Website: lowes
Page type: review-order
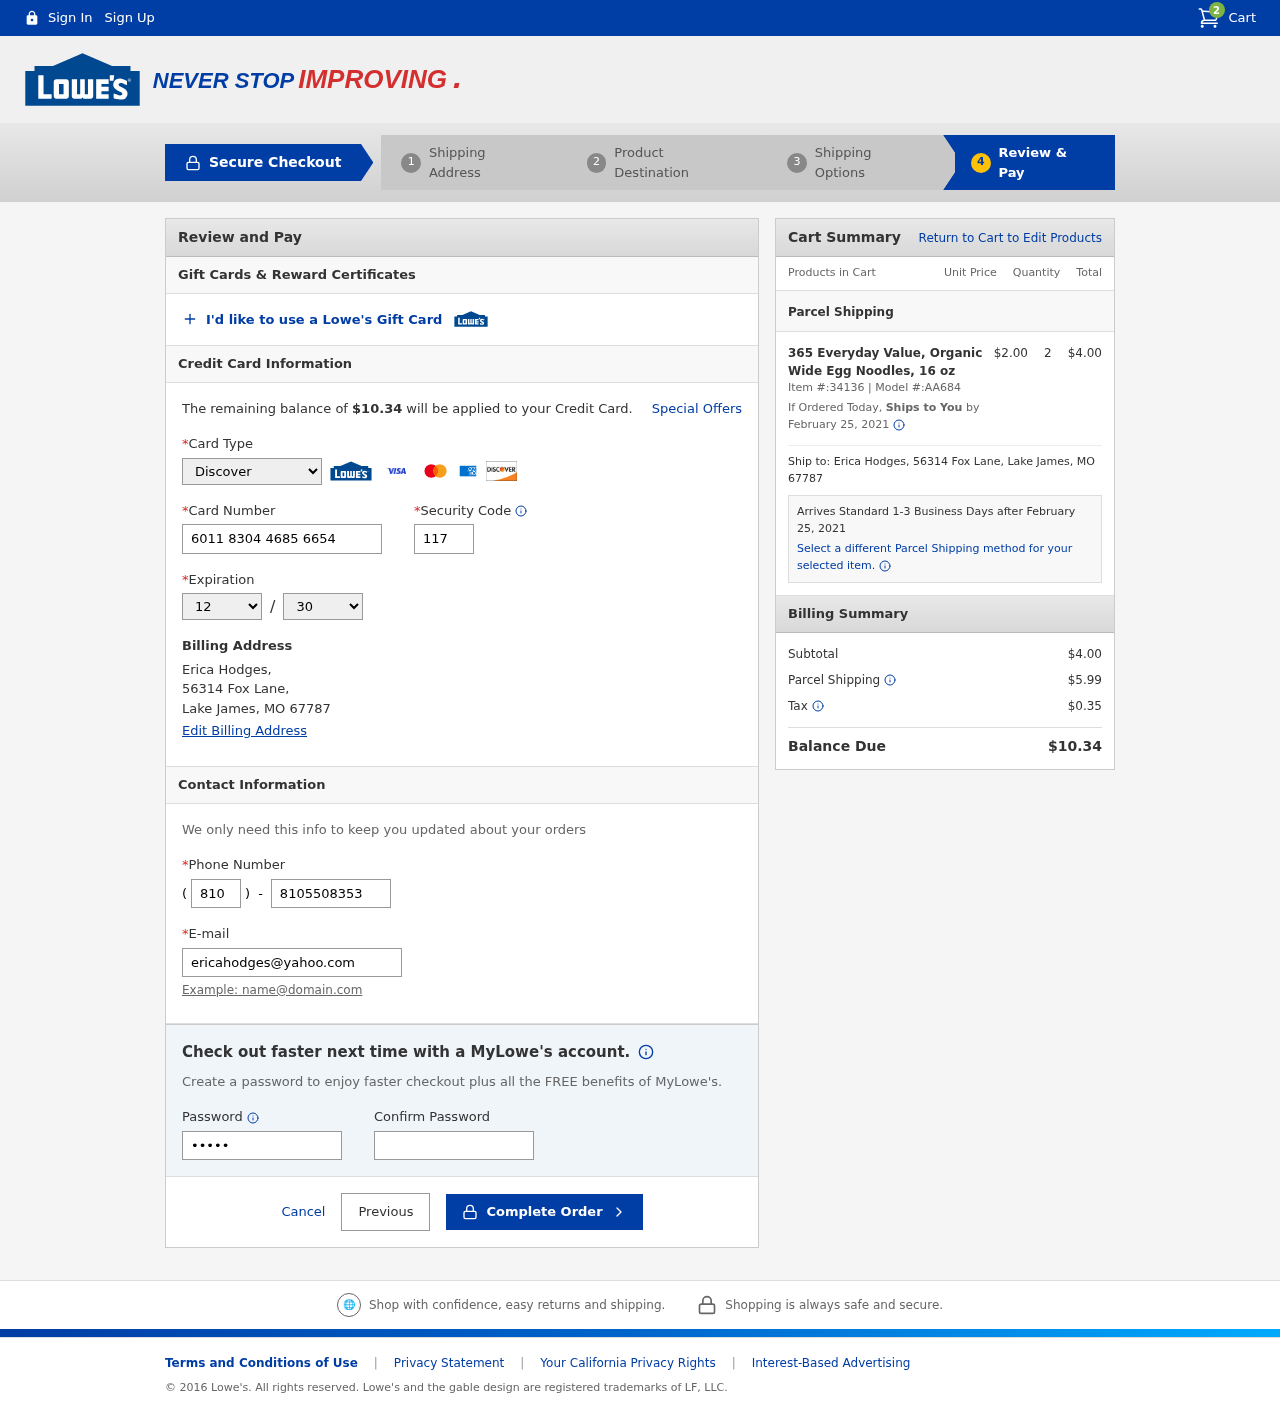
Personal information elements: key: PII_CARD_CVV
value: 117
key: PII_CARD_EXPIRY_MONTH
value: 12
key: PII_CARD_EXPIRY_YEAR
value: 30
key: PII_CARD_NUMBER
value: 6011 8304 4685 6654
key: PII_CARD_TYPE
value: Discover
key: PII_CITY
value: Lake James
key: PII_EMAIL
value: ericahodges@yahoo.com
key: PII_FULLNAME
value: Erica Hodges,
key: PII_PHONE
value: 8105508353
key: PII_PHONE_AREA
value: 810
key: PII_POSTCODE
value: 67787
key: PII_STATE_ABBR
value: MO
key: PII_STREET
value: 56314 Fox Lane
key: PII_STREET
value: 56314 Fox Lane,
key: PII_FULLNAME2
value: Erica Hodges
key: PII_POSTCODE_FULL
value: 67787
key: PII_CITY_STATE
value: Lake James, MO
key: PII_CITY_STATE_ZIP
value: Lake James, MO 67787
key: PII_POSTCODE_NUMERIC
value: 67787
Product elements: key: PRODUCT1_NAME
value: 365 Everyday Value, Organic Wide Egg Noodles, 16 oz
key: PRODUCT1_PRICE
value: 2
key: PRODUCT1_QUANTITY
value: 2
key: PRODUCT1_ITEM_NUMBER
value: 34136
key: PRODUCT1_MODEL_NUMBER
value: AA684
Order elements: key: ORDER_NUM_ITEMS
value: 2
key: ORDER_TOTAL
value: $10.34
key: ORDER_SHIPPING_DATE
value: February 25, 2021
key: ORDER_SUBTOTAL
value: $4.00
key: ORDER_SHIPPING_DATE2
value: February 25, 2021
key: ORDER_SUBTOTAL2
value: $4.00
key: ORDER_SHIPPING_COST
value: $5.99
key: ORDER_TAX
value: $0.35